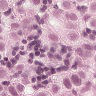
Metastatic tissue present: yes